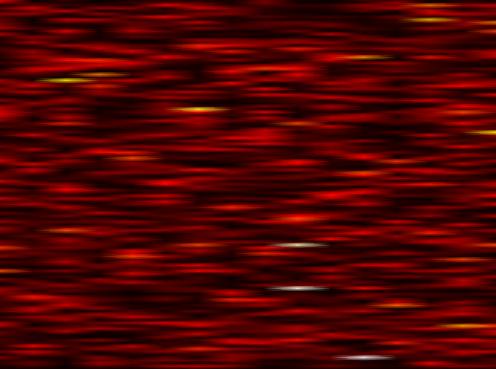
Label: WOLA